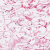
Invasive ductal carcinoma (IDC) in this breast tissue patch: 0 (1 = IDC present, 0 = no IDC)